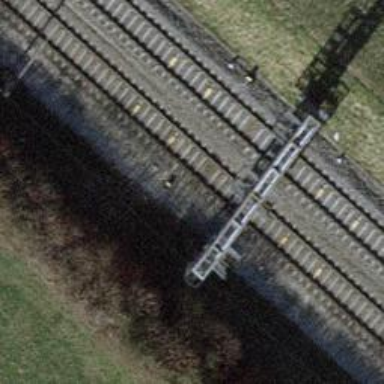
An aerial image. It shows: Railway signal.